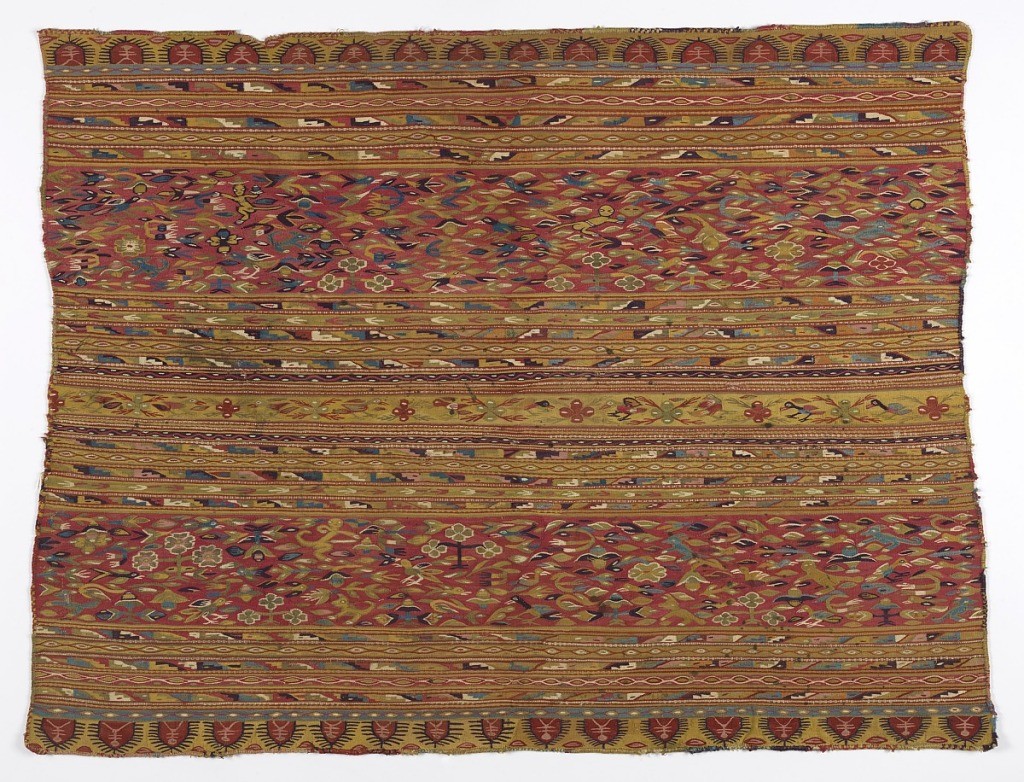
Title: Mantle
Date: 17th–18th century
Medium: cotton warp, wool weft, silk Technique: tapestry woven, interlocked warps and wefts
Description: Horizontal bands of geometric and figurative patterns.